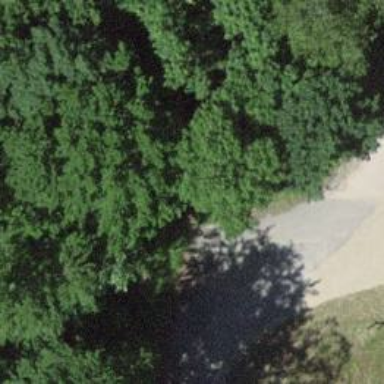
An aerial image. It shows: Ground path.